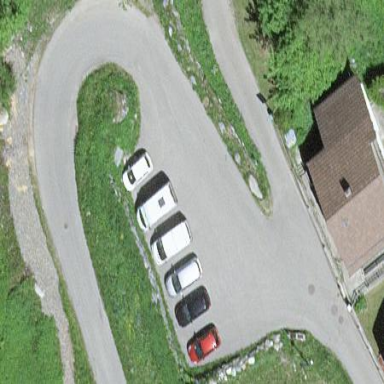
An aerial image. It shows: Street side parking area.